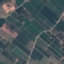
Land use / land cover: PermanentCrop